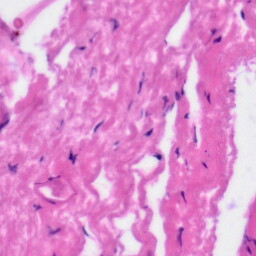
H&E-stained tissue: Tonsil